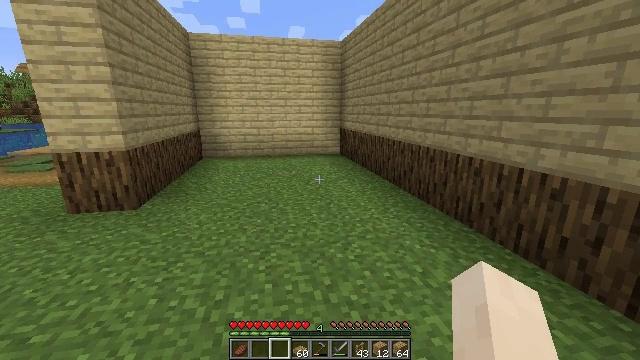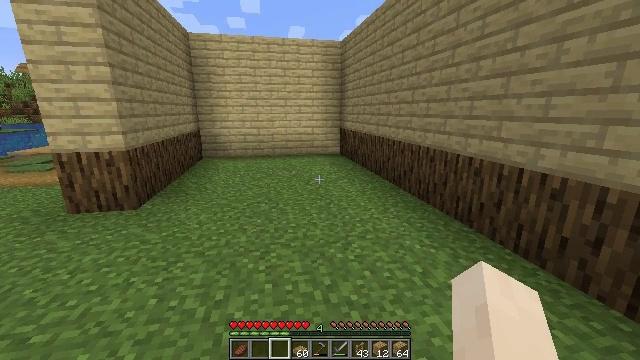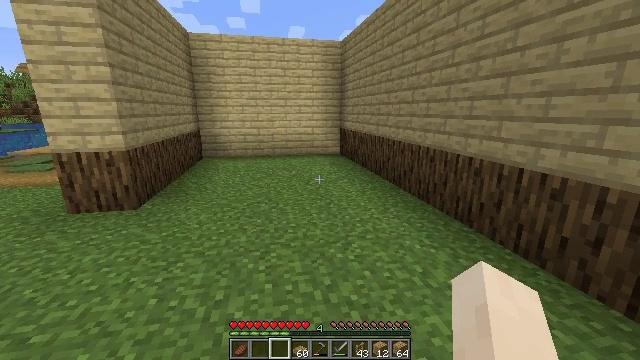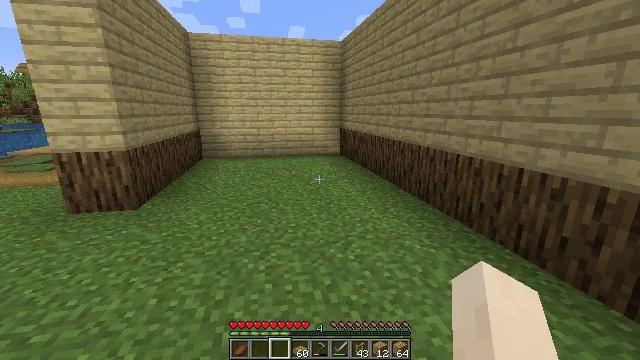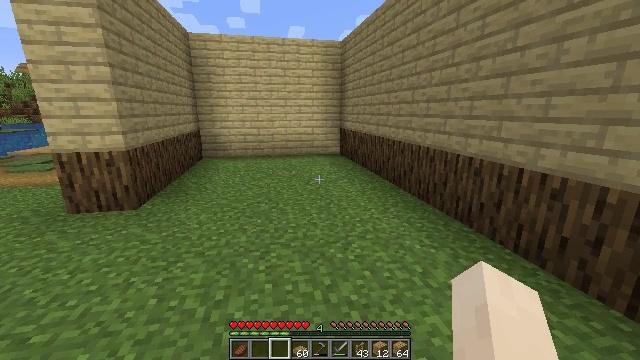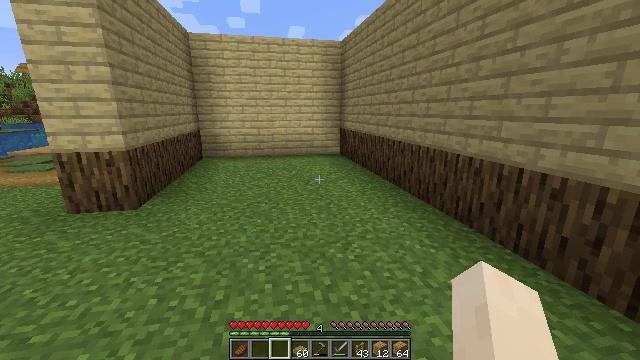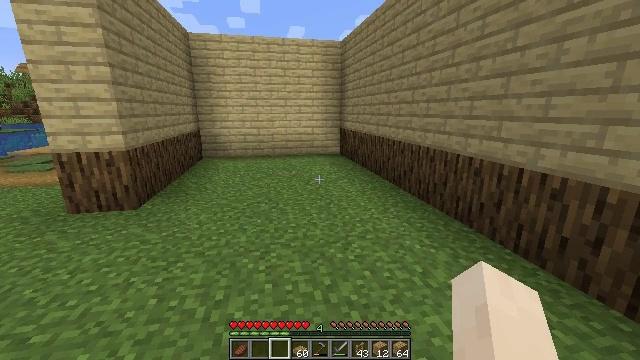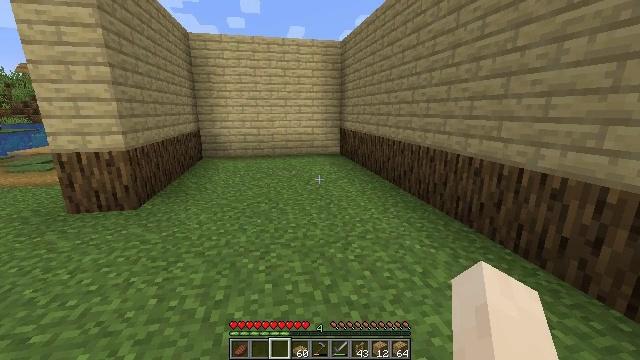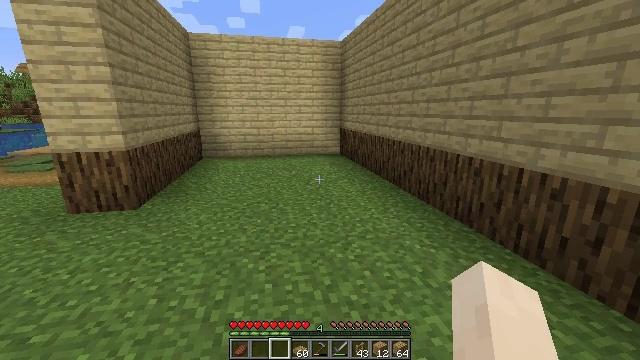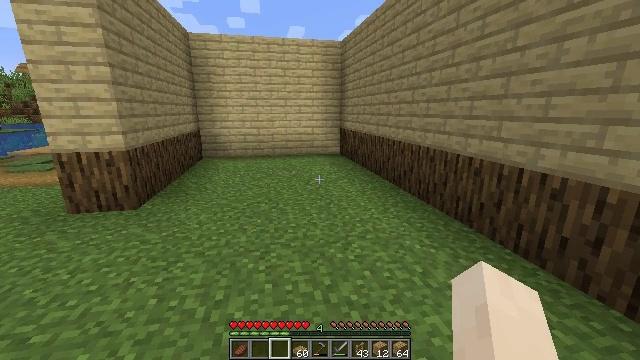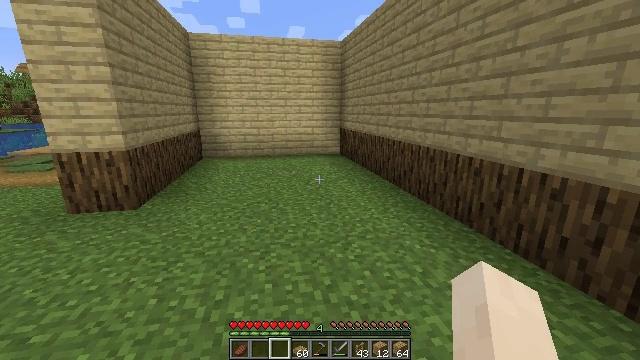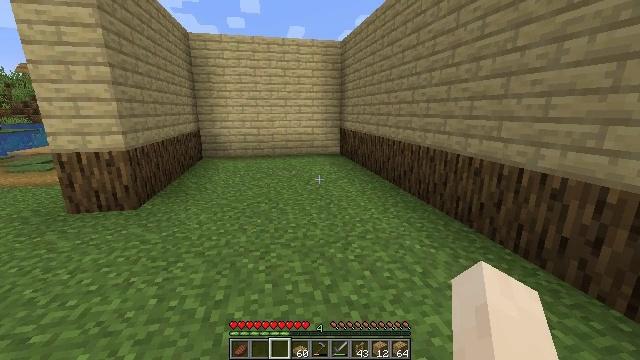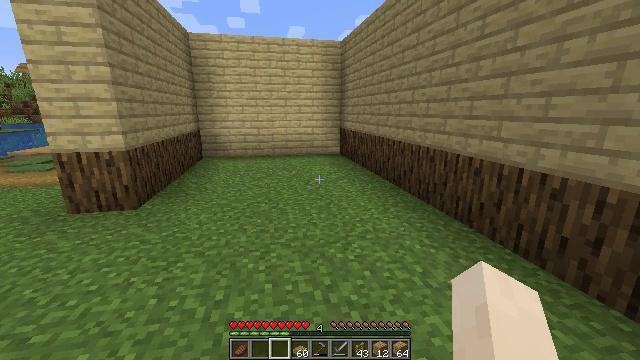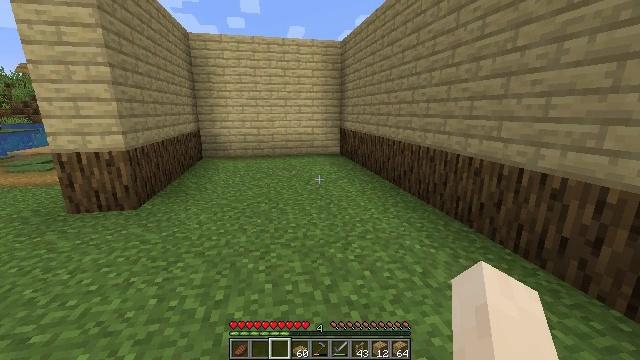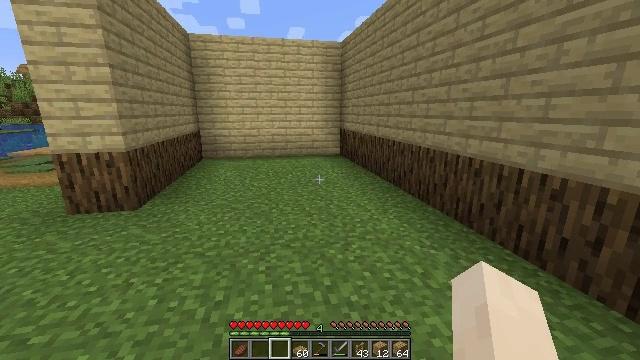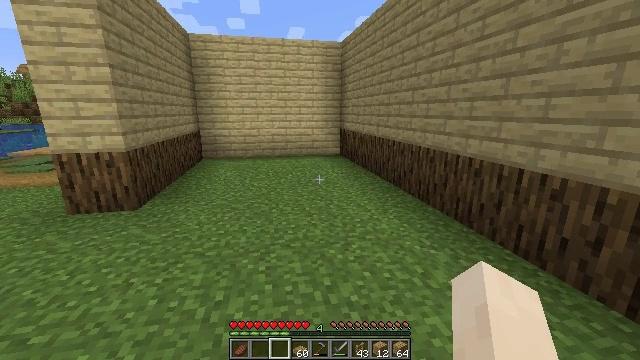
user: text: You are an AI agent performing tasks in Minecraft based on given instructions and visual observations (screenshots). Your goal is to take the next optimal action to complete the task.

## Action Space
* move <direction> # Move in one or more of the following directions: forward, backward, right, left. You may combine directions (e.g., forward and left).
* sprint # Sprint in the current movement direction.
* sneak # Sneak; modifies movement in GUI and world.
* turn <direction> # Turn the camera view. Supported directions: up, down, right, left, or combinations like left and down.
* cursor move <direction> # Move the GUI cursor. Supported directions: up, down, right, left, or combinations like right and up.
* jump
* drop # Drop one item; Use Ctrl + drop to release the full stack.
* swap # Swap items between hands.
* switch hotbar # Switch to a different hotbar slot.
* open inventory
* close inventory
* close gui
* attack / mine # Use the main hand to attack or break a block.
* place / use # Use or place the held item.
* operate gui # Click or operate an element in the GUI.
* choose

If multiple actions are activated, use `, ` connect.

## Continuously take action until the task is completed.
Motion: motion action
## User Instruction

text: Attack the birch planks to recycle them.
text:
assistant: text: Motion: no_op
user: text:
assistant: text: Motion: no_op
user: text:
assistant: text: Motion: no_op
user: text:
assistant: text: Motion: no_op
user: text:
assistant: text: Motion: no_op
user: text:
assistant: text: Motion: no_op
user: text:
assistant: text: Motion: no_op
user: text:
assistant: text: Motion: no_op
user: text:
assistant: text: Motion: no_op
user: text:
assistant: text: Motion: no_op
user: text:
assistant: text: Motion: no_op
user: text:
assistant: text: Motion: no_op
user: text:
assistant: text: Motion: no_op
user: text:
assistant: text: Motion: no_op
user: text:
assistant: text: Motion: no_op
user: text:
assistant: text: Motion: no_op
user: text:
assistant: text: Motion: no_op
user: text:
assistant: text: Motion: no_op
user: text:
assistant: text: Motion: no_op
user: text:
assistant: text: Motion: no_op
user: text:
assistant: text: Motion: no_op
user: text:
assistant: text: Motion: no_op
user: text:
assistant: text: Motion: no_op
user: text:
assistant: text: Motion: no_op
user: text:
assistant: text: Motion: no_op
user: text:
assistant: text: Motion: no_op
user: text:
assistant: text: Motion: no_op
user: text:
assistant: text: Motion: no_op
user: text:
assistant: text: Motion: no_op
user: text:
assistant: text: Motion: no_op